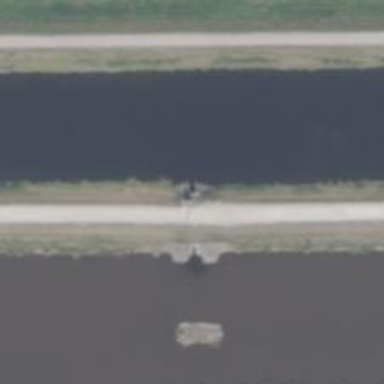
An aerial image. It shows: Canal.